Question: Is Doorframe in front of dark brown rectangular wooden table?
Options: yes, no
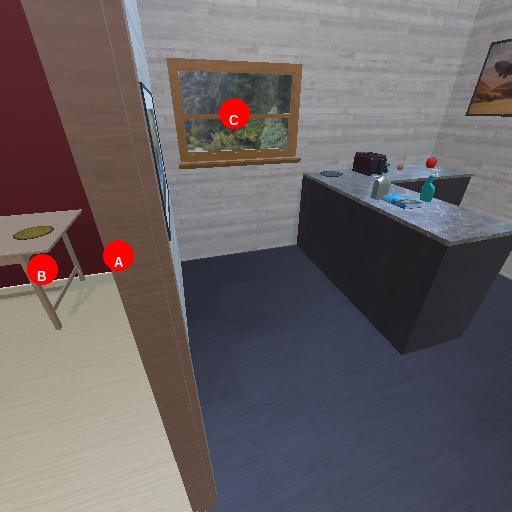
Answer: yes